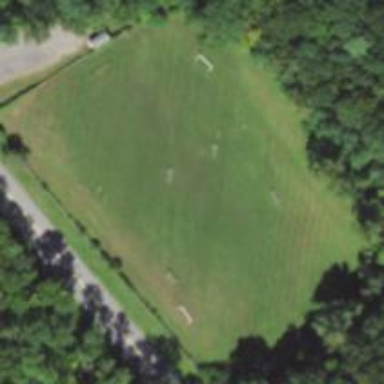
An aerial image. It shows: Soccer pitch for leisure land activities.